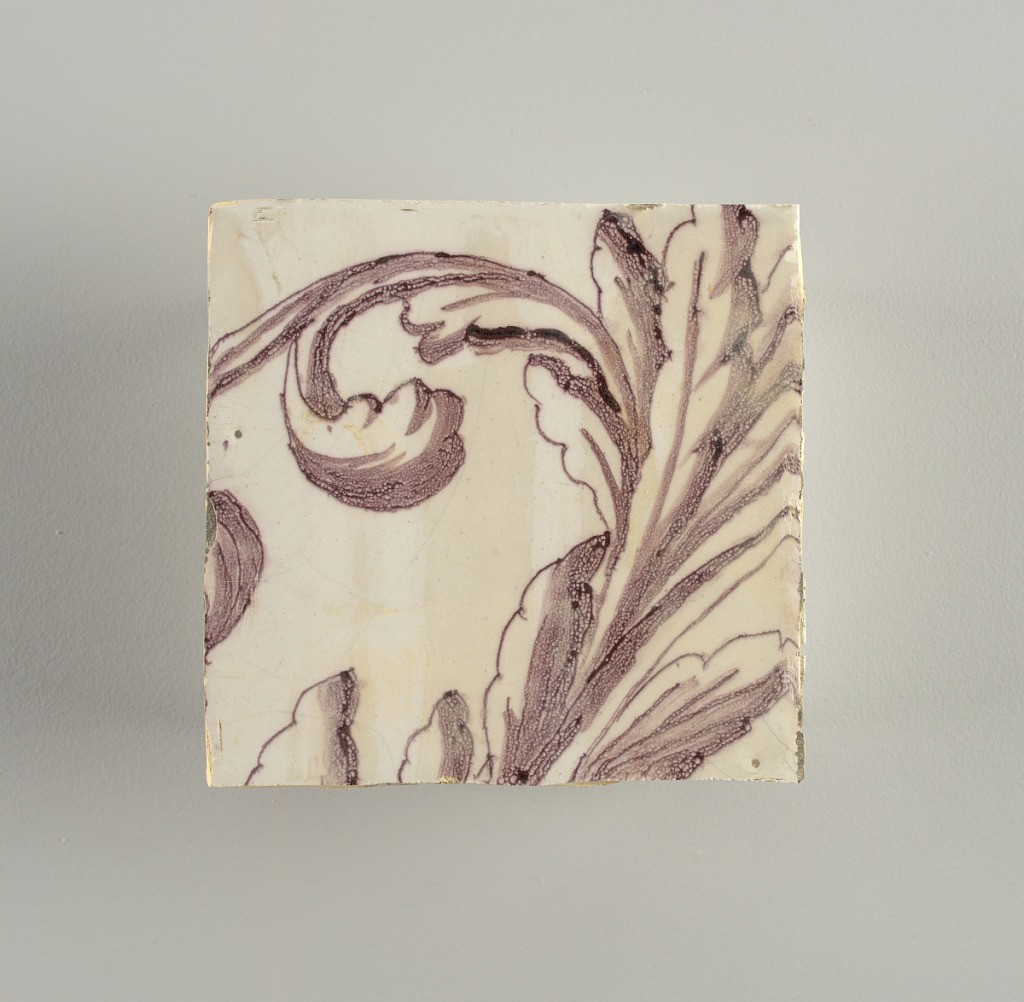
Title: Tile wall facing
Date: ca. 1725
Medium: Tin-glazed earthenware, underglaze
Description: Horizontal rectangle.  Thirty tiles wide and twenty-three tiles high with opening for fireplace eleven tiles wide and ten high.  Foliage arabesques disposed about three vertical axes from which are emphazised by urns at center and right, and at left by the figure of a standing woman carrying an infant on her arm and accompanied by two children.